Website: macys
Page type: delivery-shipping
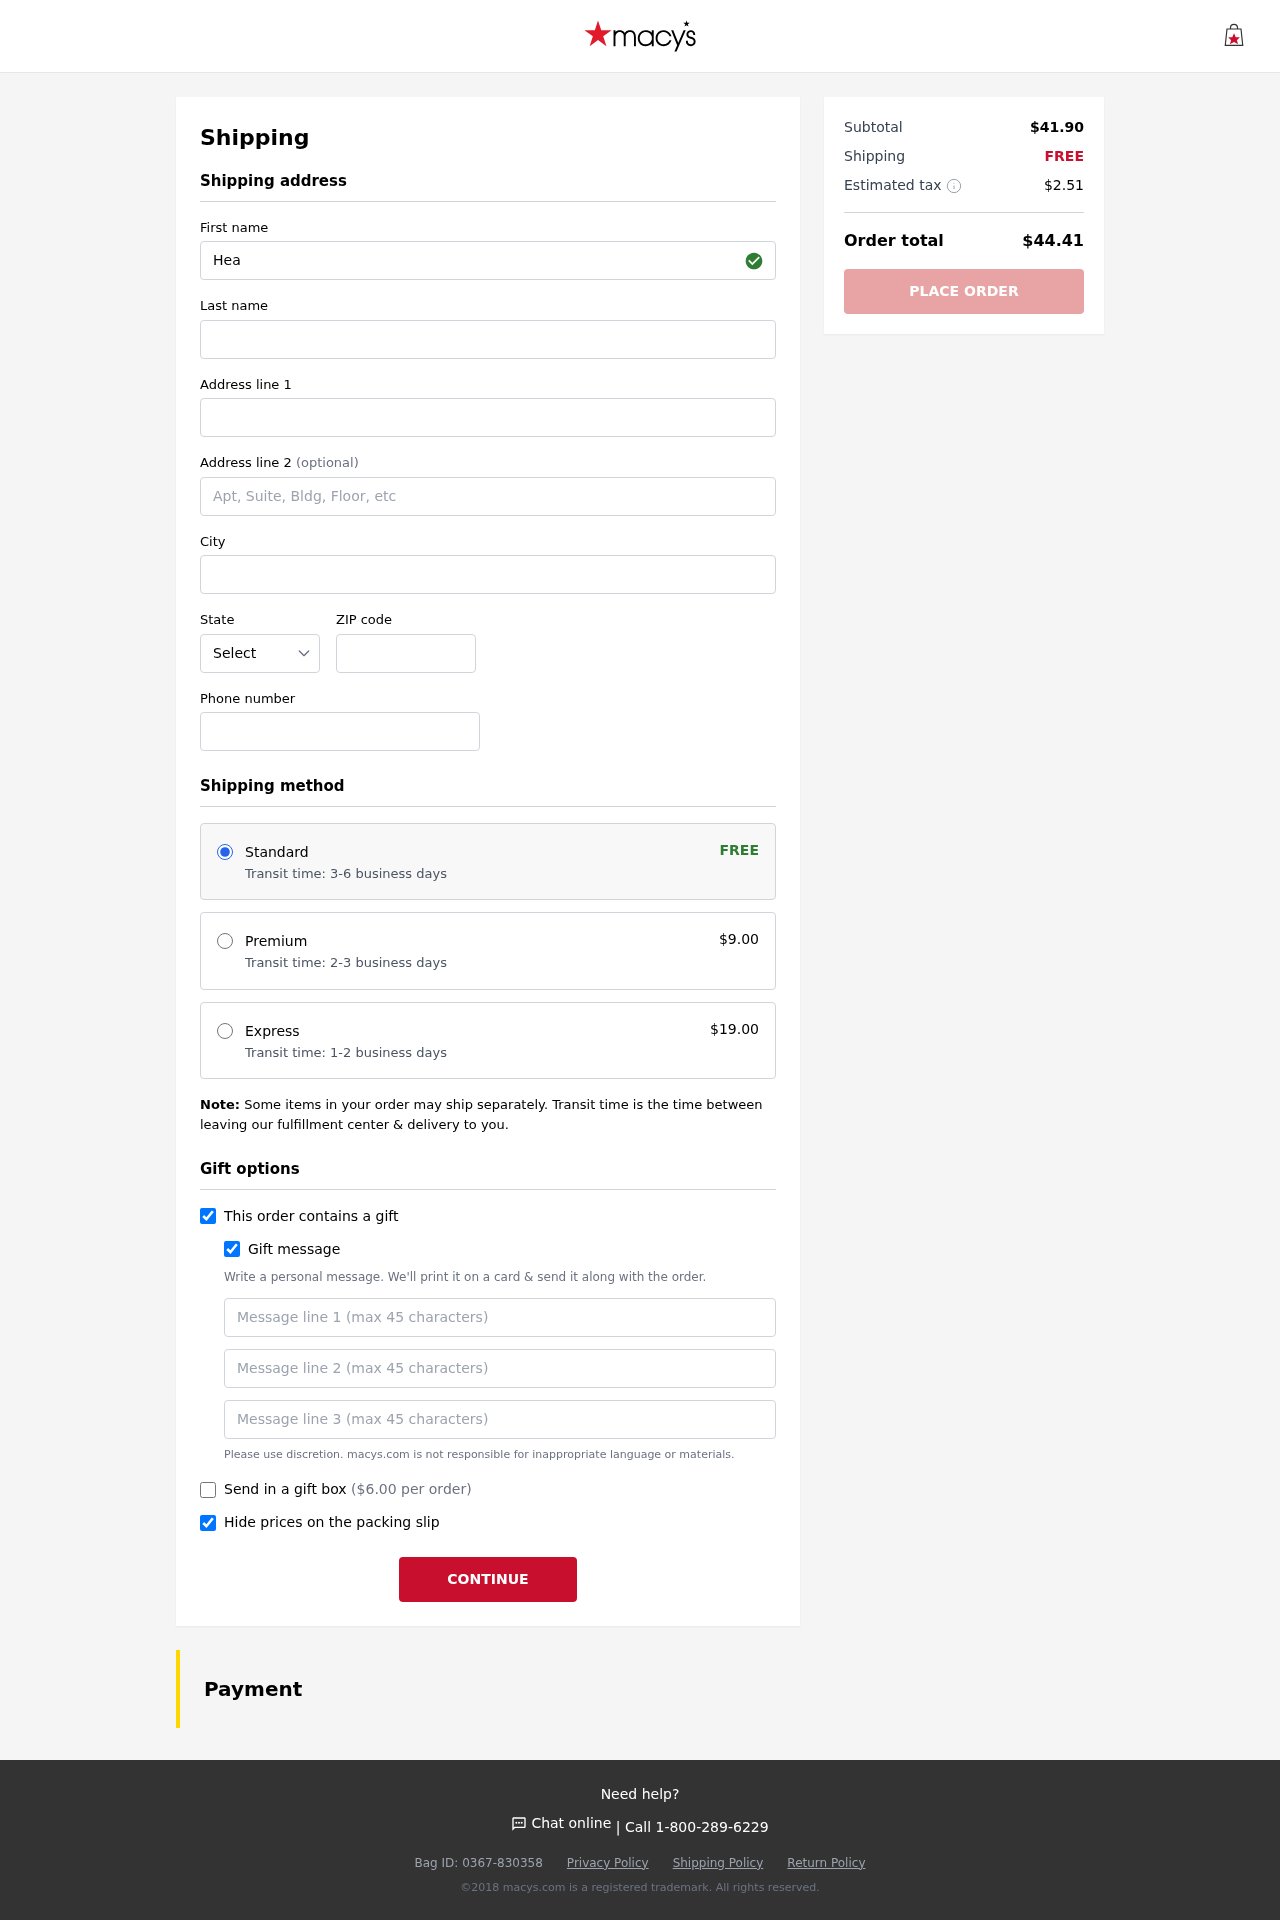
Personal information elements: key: PII_STATE_ABBR
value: UT
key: PII_FIRSTNAME
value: Heather
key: PII_LASTNAME
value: Hubbard
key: PII_STREET
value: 9818 Amanda Street
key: PII_STREET2
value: Apt. 109
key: PII_CITY
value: Christopherton
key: PII_POSTCODE
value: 94355
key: PII_PHONE
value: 9493357944
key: PII_GIFT_MESSAGE
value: Hey Manuel, I know how much you love getting creative, so I thought this gel pen set would be perfect for all your doodles and notes! Can’t wait to see what amazing things you create with them!  Heather
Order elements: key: ORDER_SHIPPING_STANDARD
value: Transit time: 3-6 business days
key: ORDER_SHIPPING_COST
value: FREE
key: ORDER_SHIPPING_PREMIUM
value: Transit time: 2-3 business days
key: ORDER_SHIPPING_PREMIUM_PRICE
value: $9.00
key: ORDER_SHIPPING_EXPRESS
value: Transit time: 1-2 business days
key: ORDER_SHIPPING_EXPRESS_PRICE
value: $19.00
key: ORDER_GIFT_BOX_PRICE
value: ($6.00 per order)
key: ORDER_SUBTOTAL
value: $41.90
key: ORDER_SHIPPING_COST2
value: FREE
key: ORDER_TAX
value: $2.51
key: ORDER_TOTAL
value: $44.41